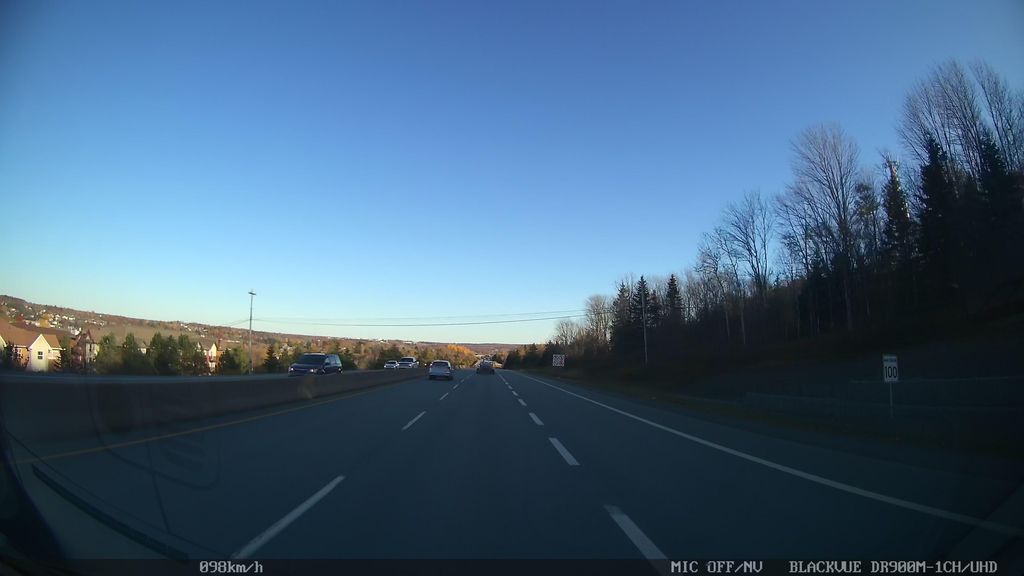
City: halifax